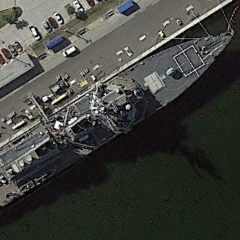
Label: destroyer